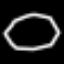
Label: octagon